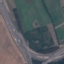
Land use / land cover class: Highway